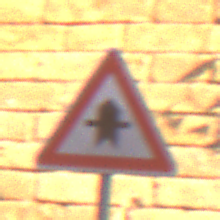
Verkehrszeichen: Vorfahrt
Umgebung: Outdoor, Urban
Tageszeit: MorningAfternoon
Wetter: Clear
Licht: Natural
Jahreszeit: NotSpecified
Kontrast: MediumContrast